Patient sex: M
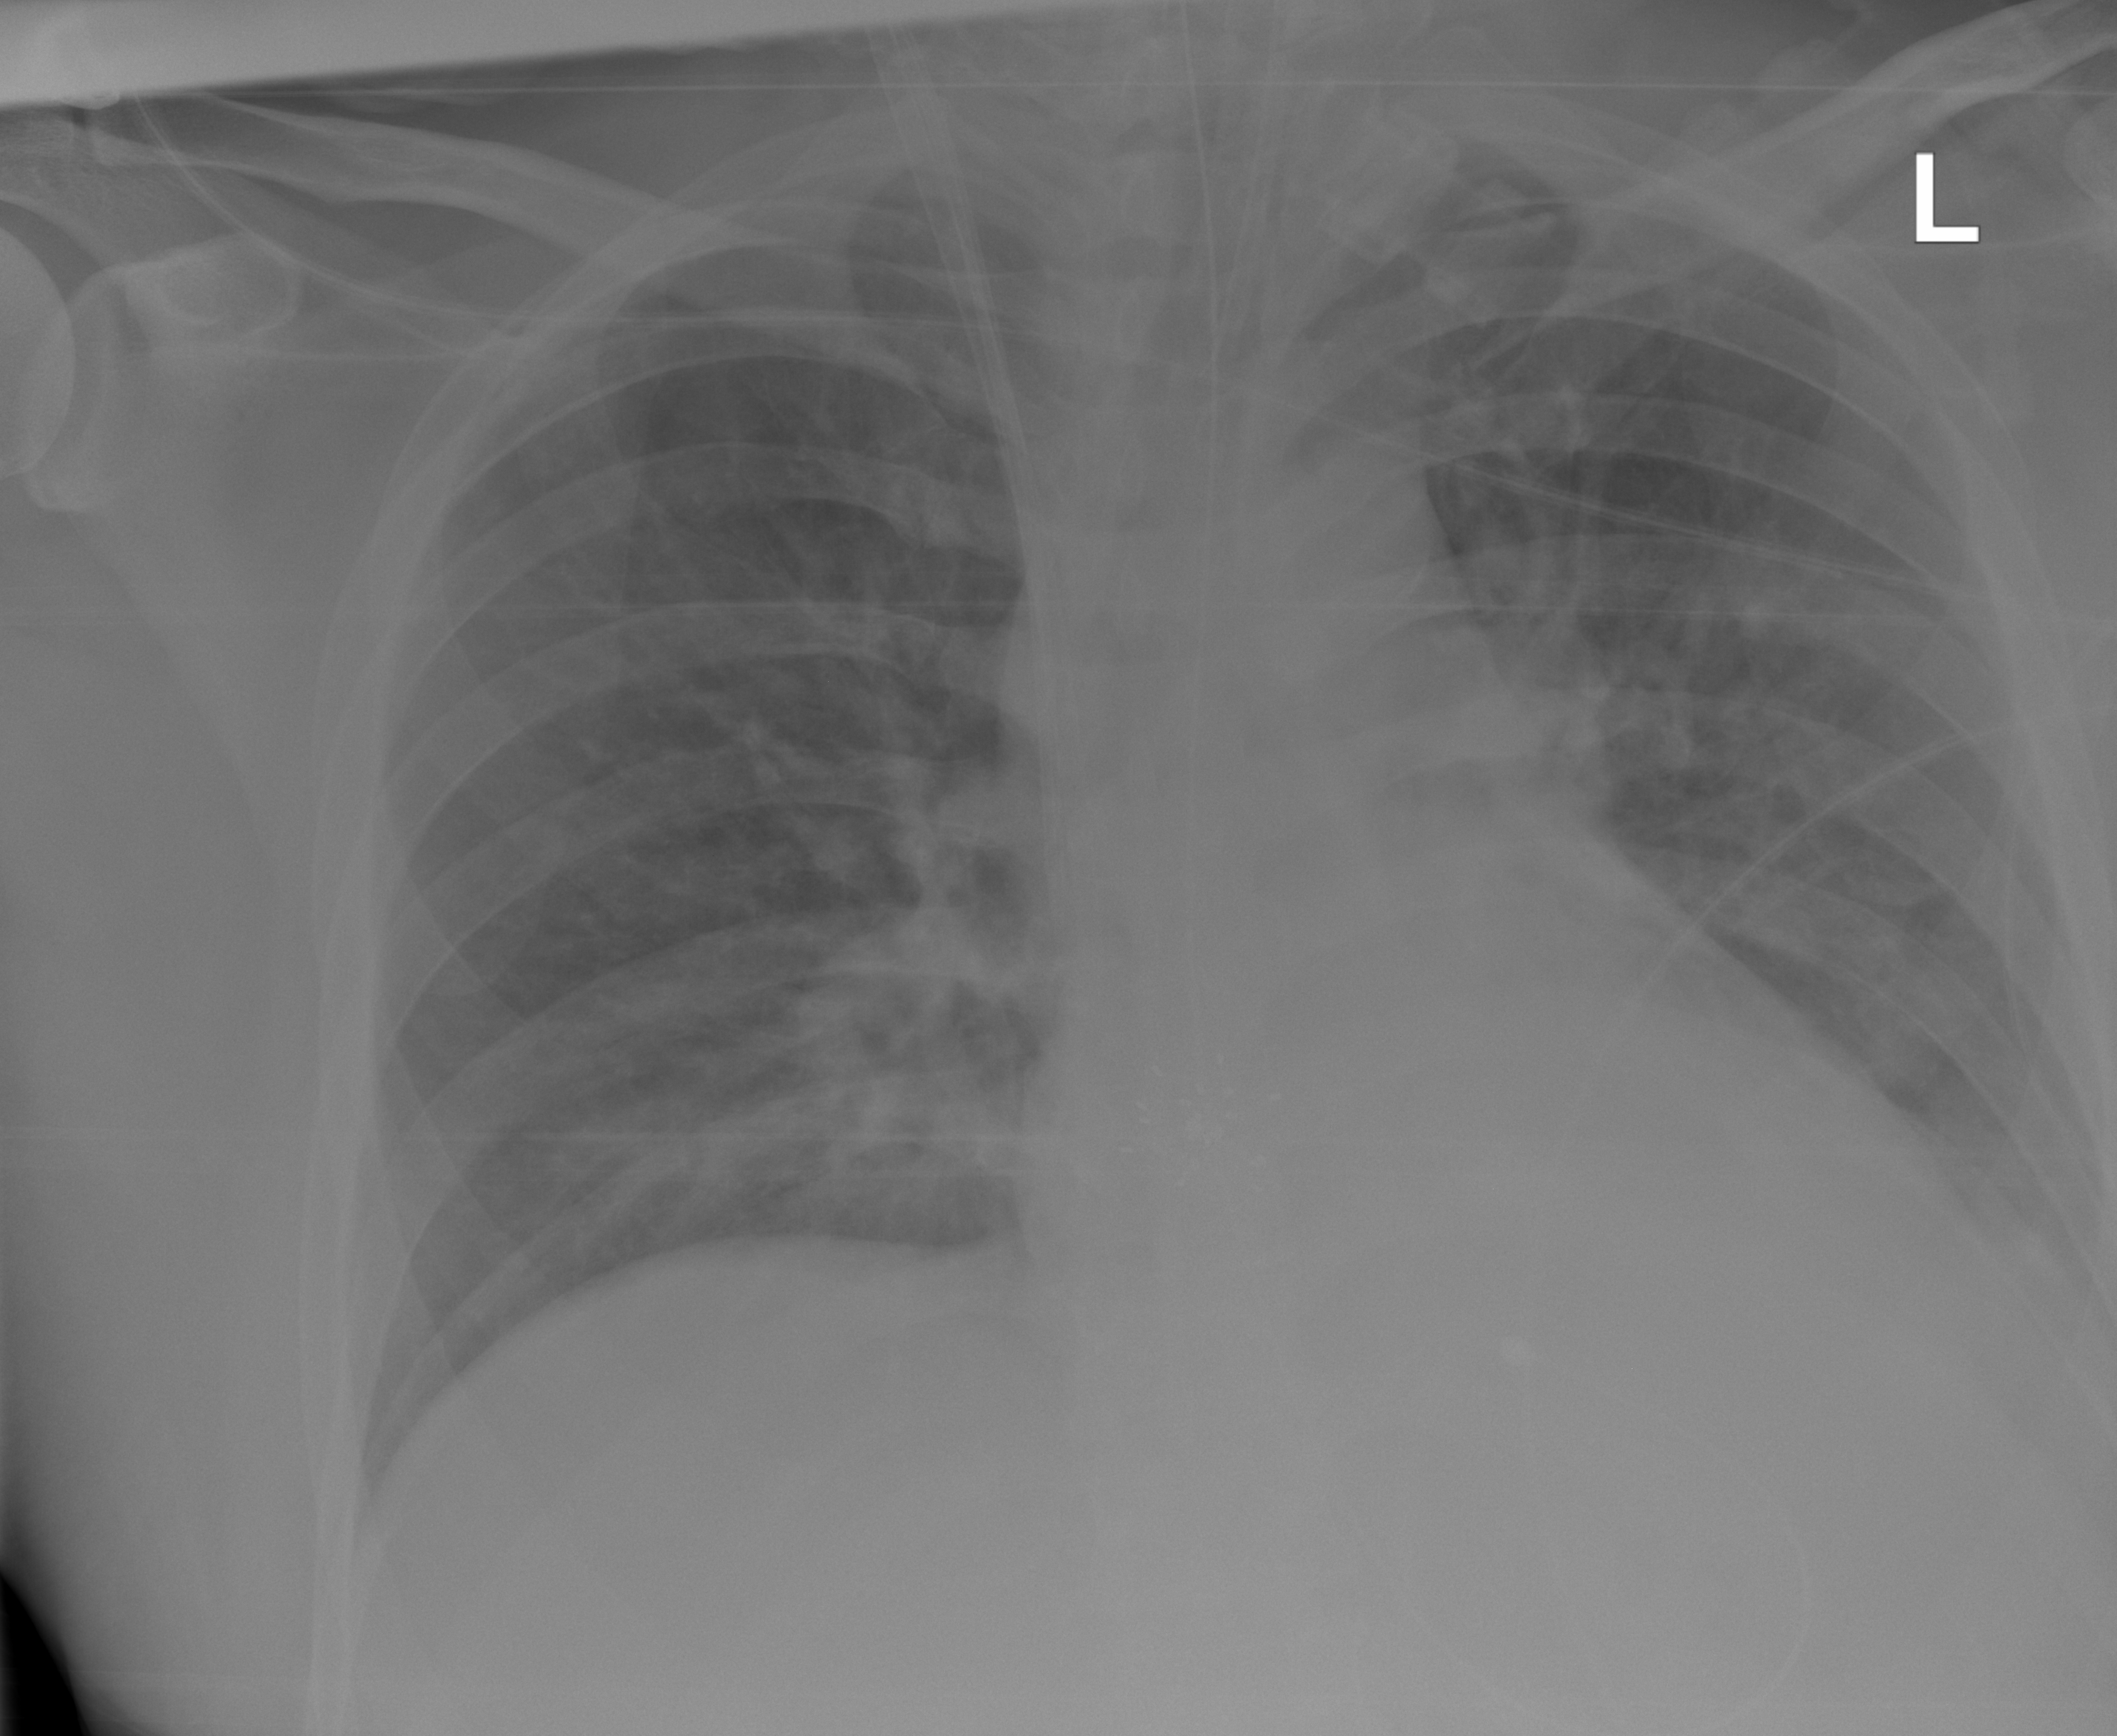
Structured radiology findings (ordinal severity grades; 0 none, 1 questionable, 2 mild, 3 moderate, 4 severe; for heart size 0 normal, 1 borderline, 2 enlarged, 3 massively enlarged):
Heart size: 1
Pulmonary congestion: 1
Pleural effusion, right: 0
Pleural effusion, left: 1
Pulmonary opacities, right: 0
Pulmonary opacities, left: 2
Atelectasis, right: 0
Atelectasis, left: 1